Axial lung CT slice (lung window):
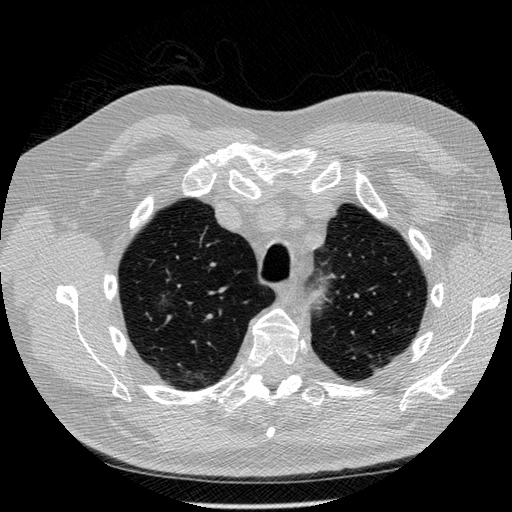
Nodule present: no